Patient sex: M
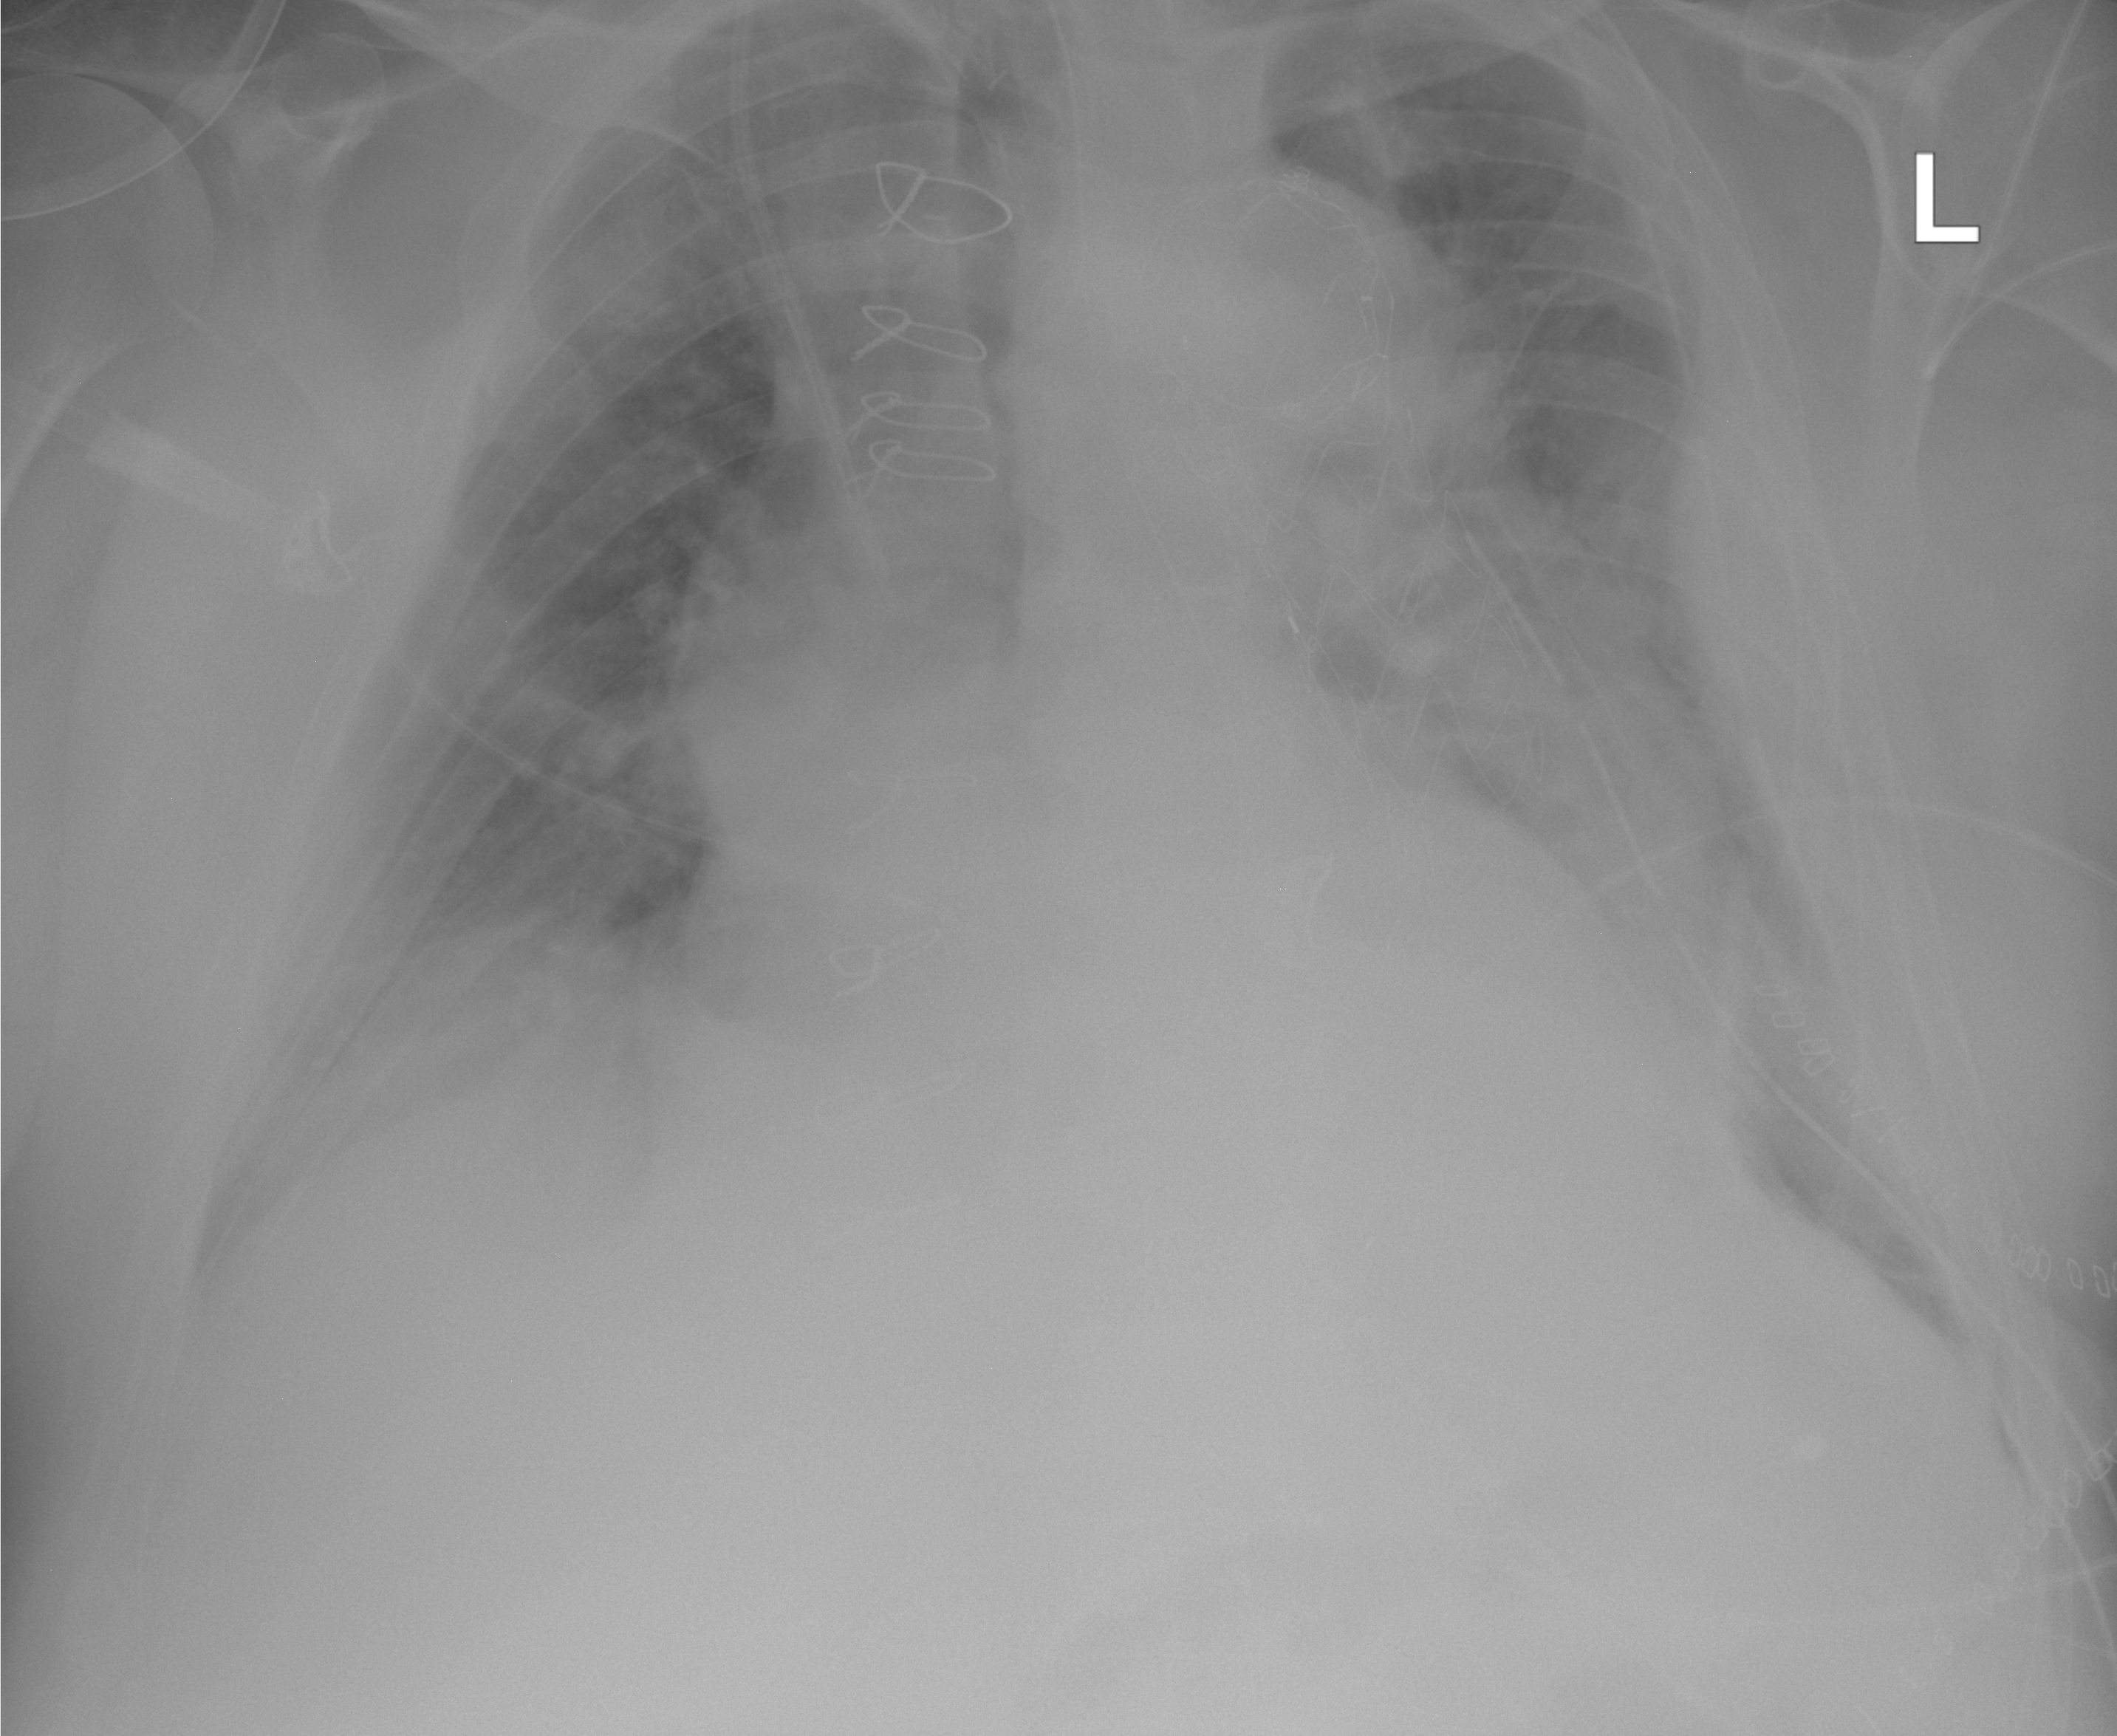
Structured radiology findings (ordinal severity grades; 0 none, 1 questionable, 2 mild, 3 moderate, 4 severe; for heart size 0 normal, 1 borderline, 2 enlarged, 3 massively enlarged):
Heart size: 2
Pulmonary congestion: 2
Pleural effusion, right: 2
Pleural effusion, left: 2
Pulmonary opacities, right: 2
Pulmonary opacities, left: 2
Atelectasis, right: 2
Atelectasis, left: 2